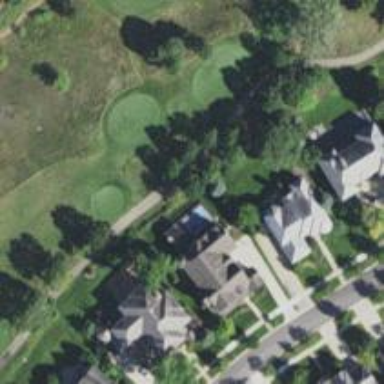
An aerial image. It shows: Footway that doubles as golf path.